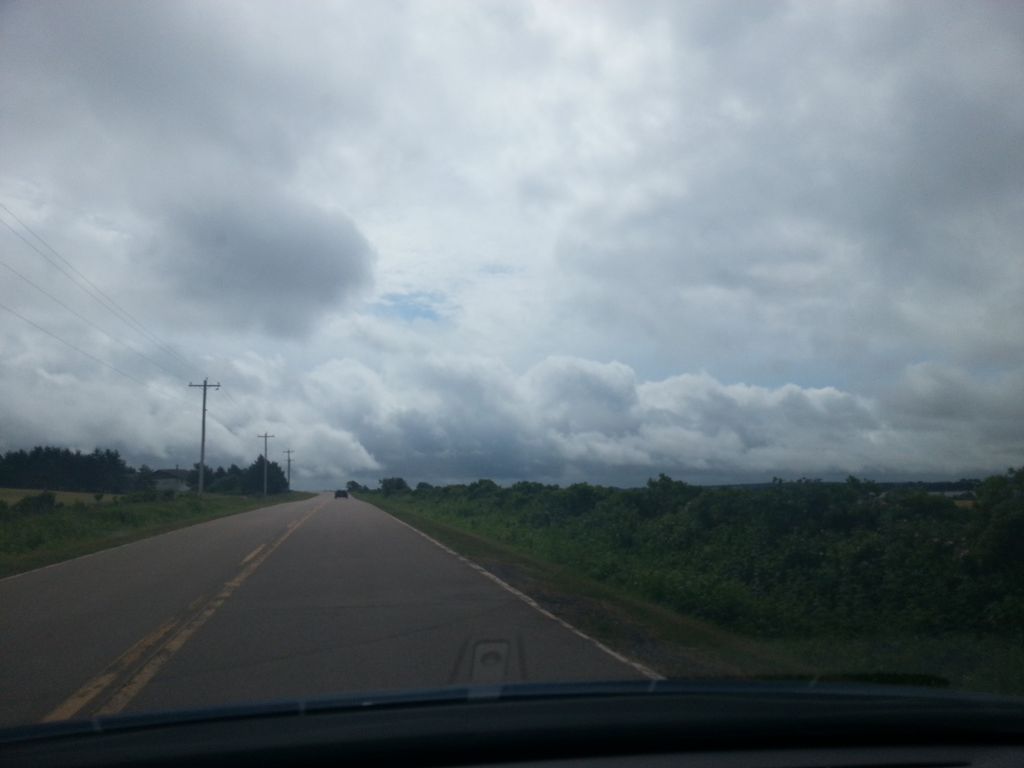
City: charlottetown